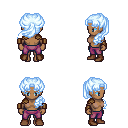
a pixel art fantasy rpg character, female body template, human, dark skin, leather shoulder armor, magenta pants, white cyan princess hairstyle, leather bracers, brown shoes, four views (front, back, left, right), 2x2 character sprite sheet, small pixel art, hard edges, no anti-aliasing